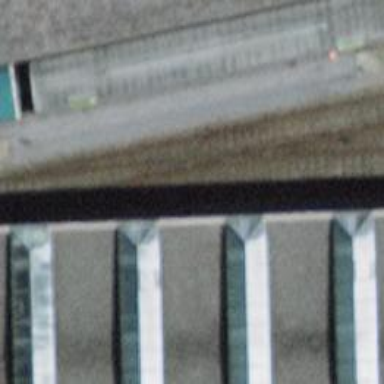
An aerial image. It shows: Railway yard with electrified tracks and single track.